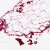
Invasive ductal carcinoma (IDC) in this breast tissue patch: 0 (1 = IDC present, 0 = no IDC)